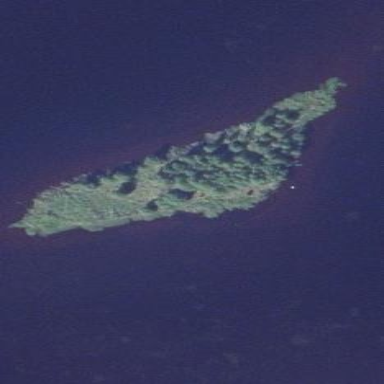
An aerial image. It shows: Island.